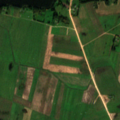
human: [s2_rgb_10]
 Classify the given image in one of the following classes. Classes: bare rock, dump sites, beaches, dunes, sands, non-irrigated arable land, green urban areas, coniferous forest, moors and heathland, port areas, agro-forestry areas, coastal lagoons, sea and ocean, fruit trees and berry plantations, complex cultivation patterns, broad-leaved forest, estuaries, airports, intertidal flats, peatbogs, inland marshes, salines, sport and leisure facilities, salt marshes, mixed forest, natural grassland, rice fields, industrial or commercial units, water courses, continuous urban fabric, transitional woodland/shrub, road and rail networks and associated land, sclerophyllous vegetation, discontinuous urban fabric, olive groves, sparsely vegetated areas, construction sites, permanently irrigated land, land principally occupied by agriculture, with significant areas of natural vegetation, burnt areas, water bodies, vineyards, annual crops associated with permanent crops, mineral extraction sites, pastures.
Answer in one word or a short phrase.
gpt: non-irrigated arable land, pastures, complex cultivation patterns, land principally occupied by agriculture, with significant areas of natural vegetation, water bodies